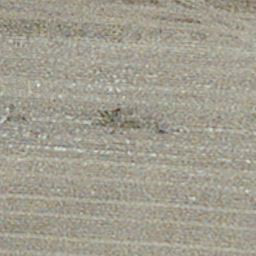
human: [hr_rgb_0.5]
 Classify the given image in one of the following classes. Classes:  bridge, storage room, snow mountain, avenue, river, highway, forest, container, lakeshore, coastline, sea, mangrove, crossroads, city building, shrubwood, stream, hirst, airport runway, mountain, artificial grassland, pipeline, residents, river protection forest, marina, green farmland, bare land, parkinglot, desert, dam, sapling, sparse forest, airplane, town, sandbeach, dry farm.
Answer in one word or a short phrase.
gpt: dry farm